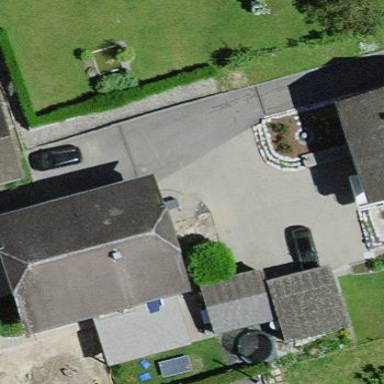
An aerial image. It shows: Residential building.